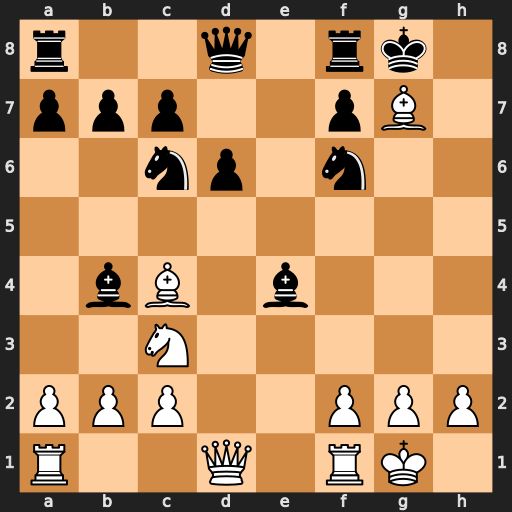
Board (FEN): r2q1rk1/ppp2pB1/2np1n2/8/1bB1b3/2N5/PPP2PPP/R2Q1RK1
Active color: w
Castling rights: -
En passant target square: -
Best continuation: Bxf6 Qxf6 Nxe4